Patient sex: F
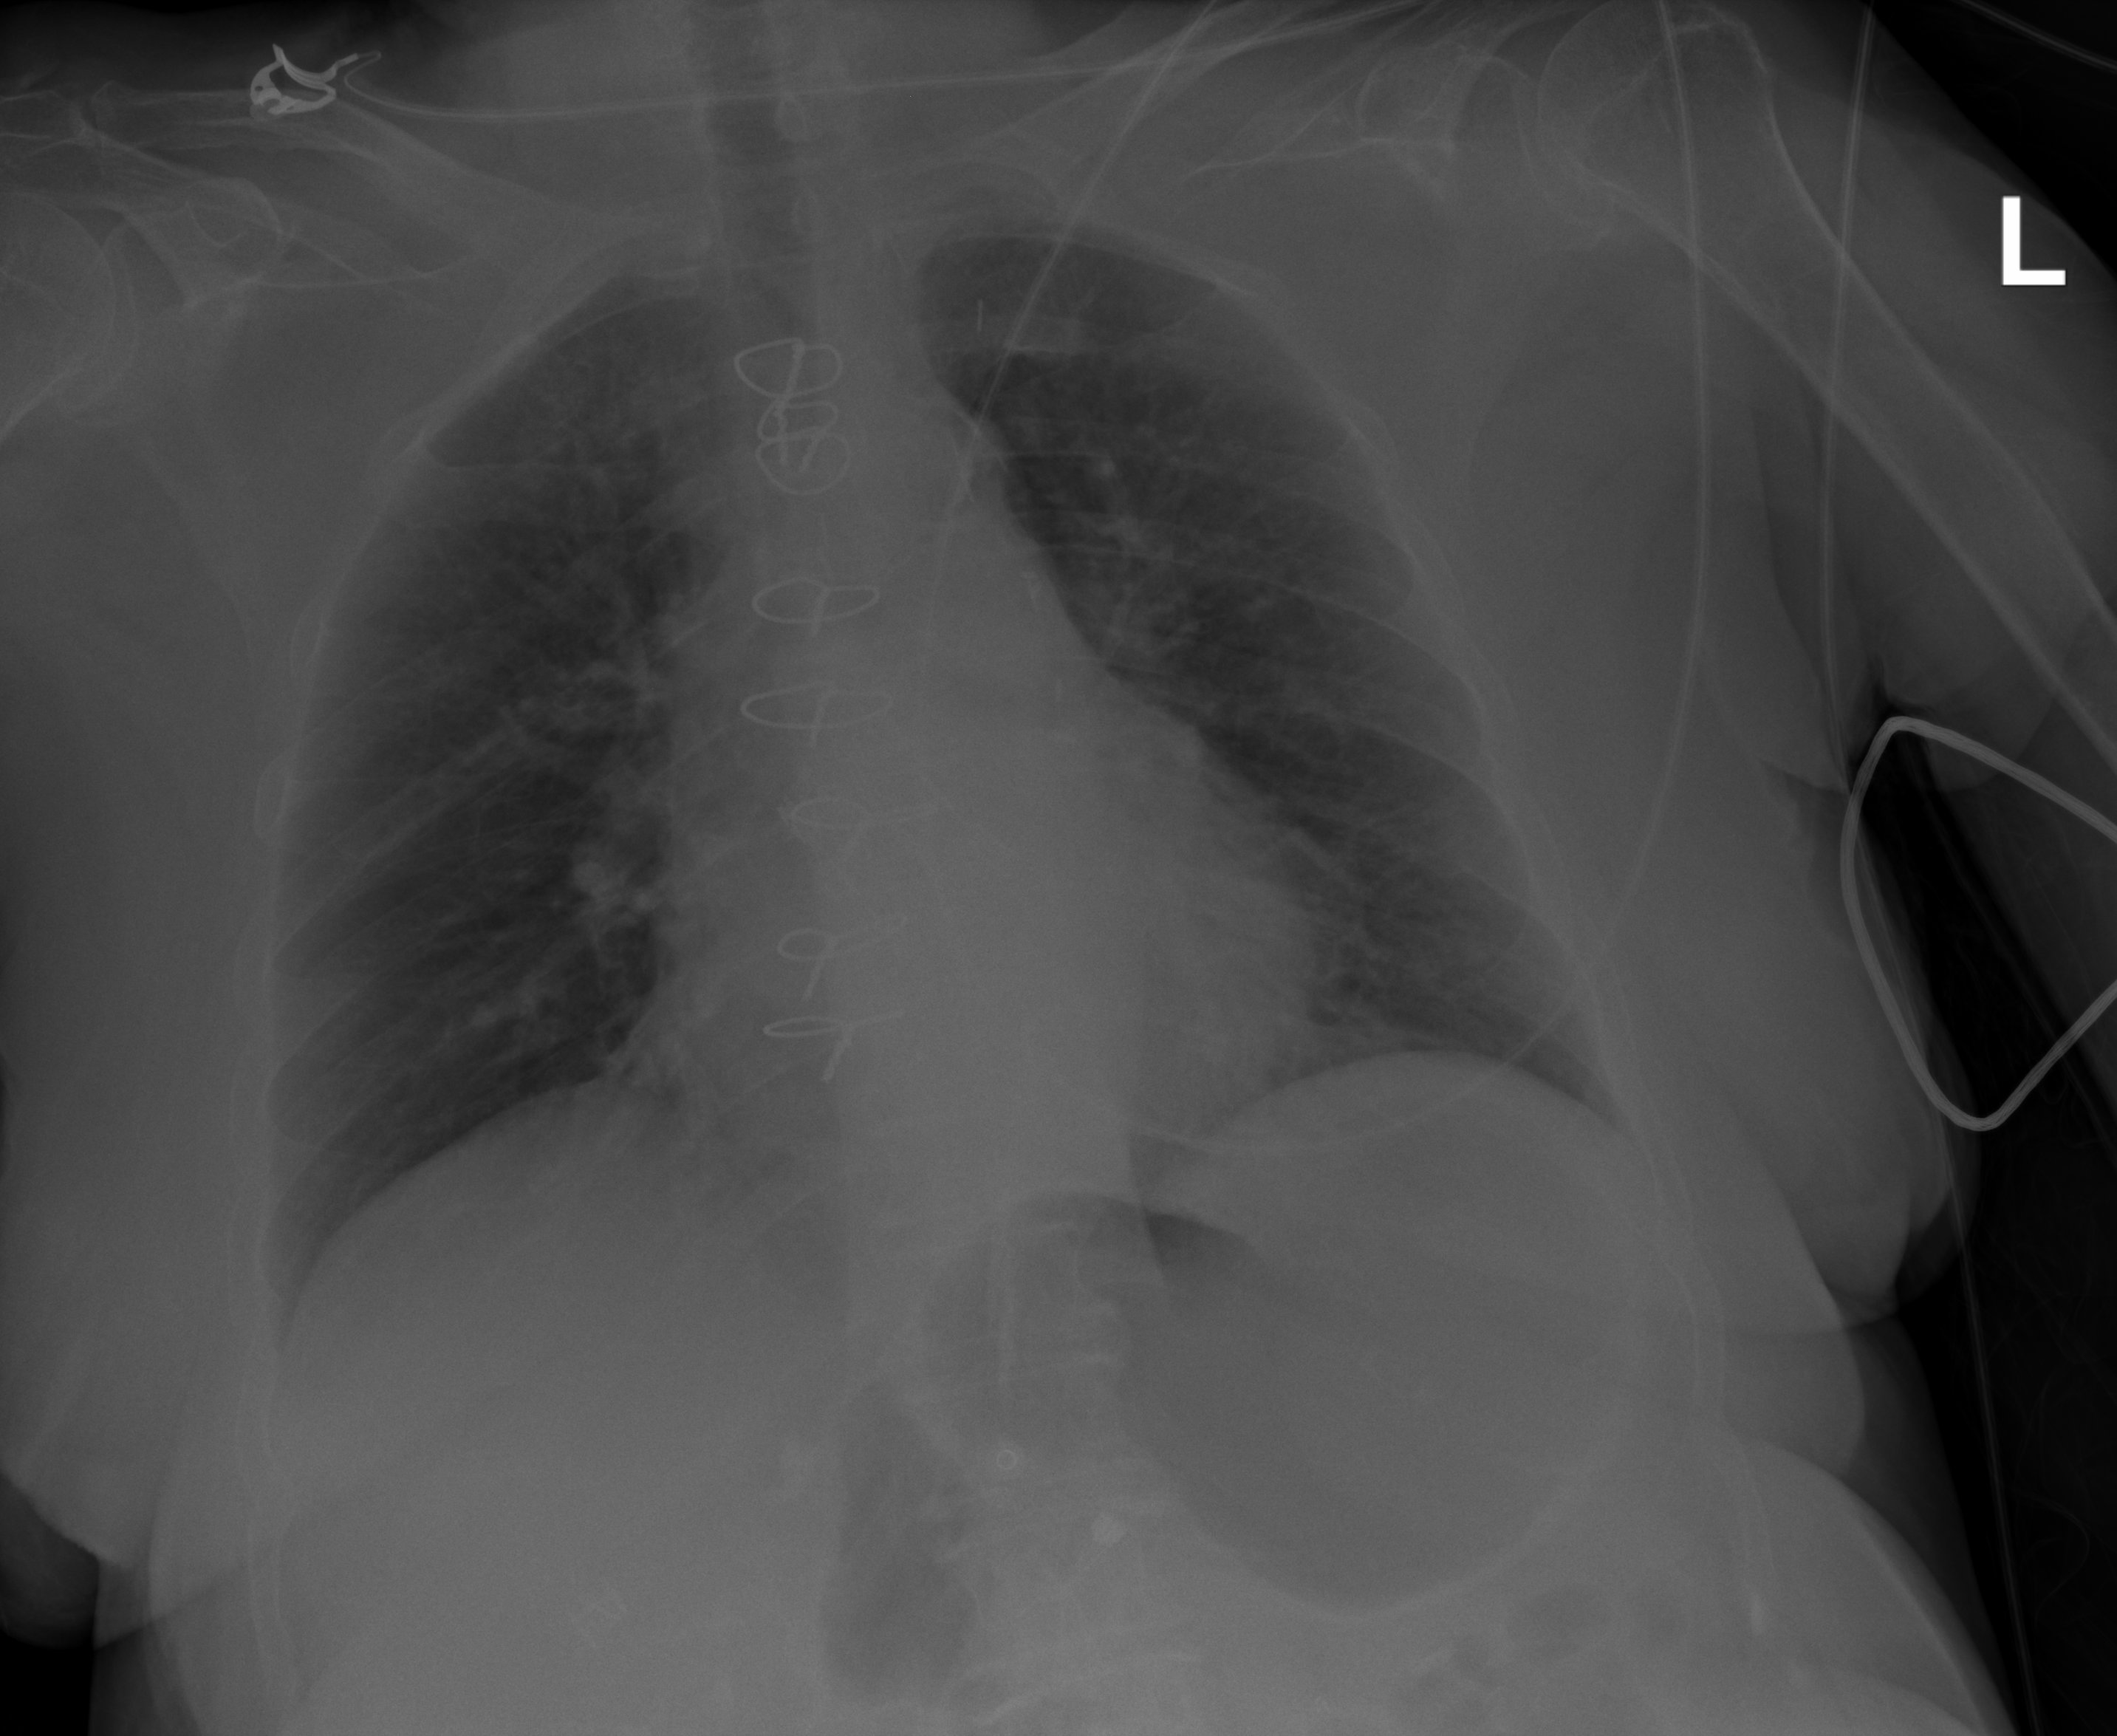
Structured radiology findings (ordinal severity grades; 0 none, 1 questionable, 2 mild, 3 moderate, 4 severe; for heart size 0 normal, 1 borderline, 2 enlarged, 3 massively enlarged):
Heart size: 1
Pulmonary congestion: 2
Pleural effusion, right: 0
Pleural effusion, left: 0
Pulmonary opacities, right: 0
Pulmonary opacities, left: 0
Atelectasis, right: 2
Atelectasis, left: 2